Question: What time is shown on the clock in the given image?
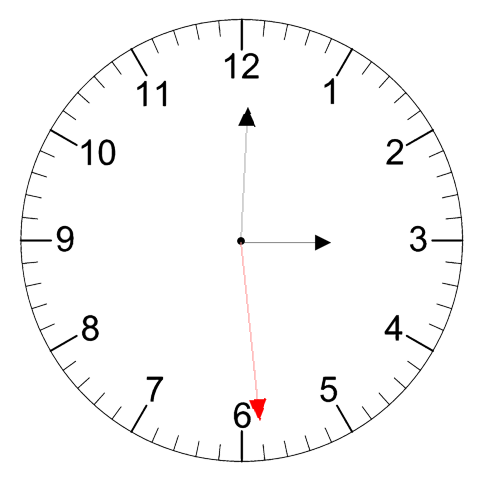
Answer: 03:00:29